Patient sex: M
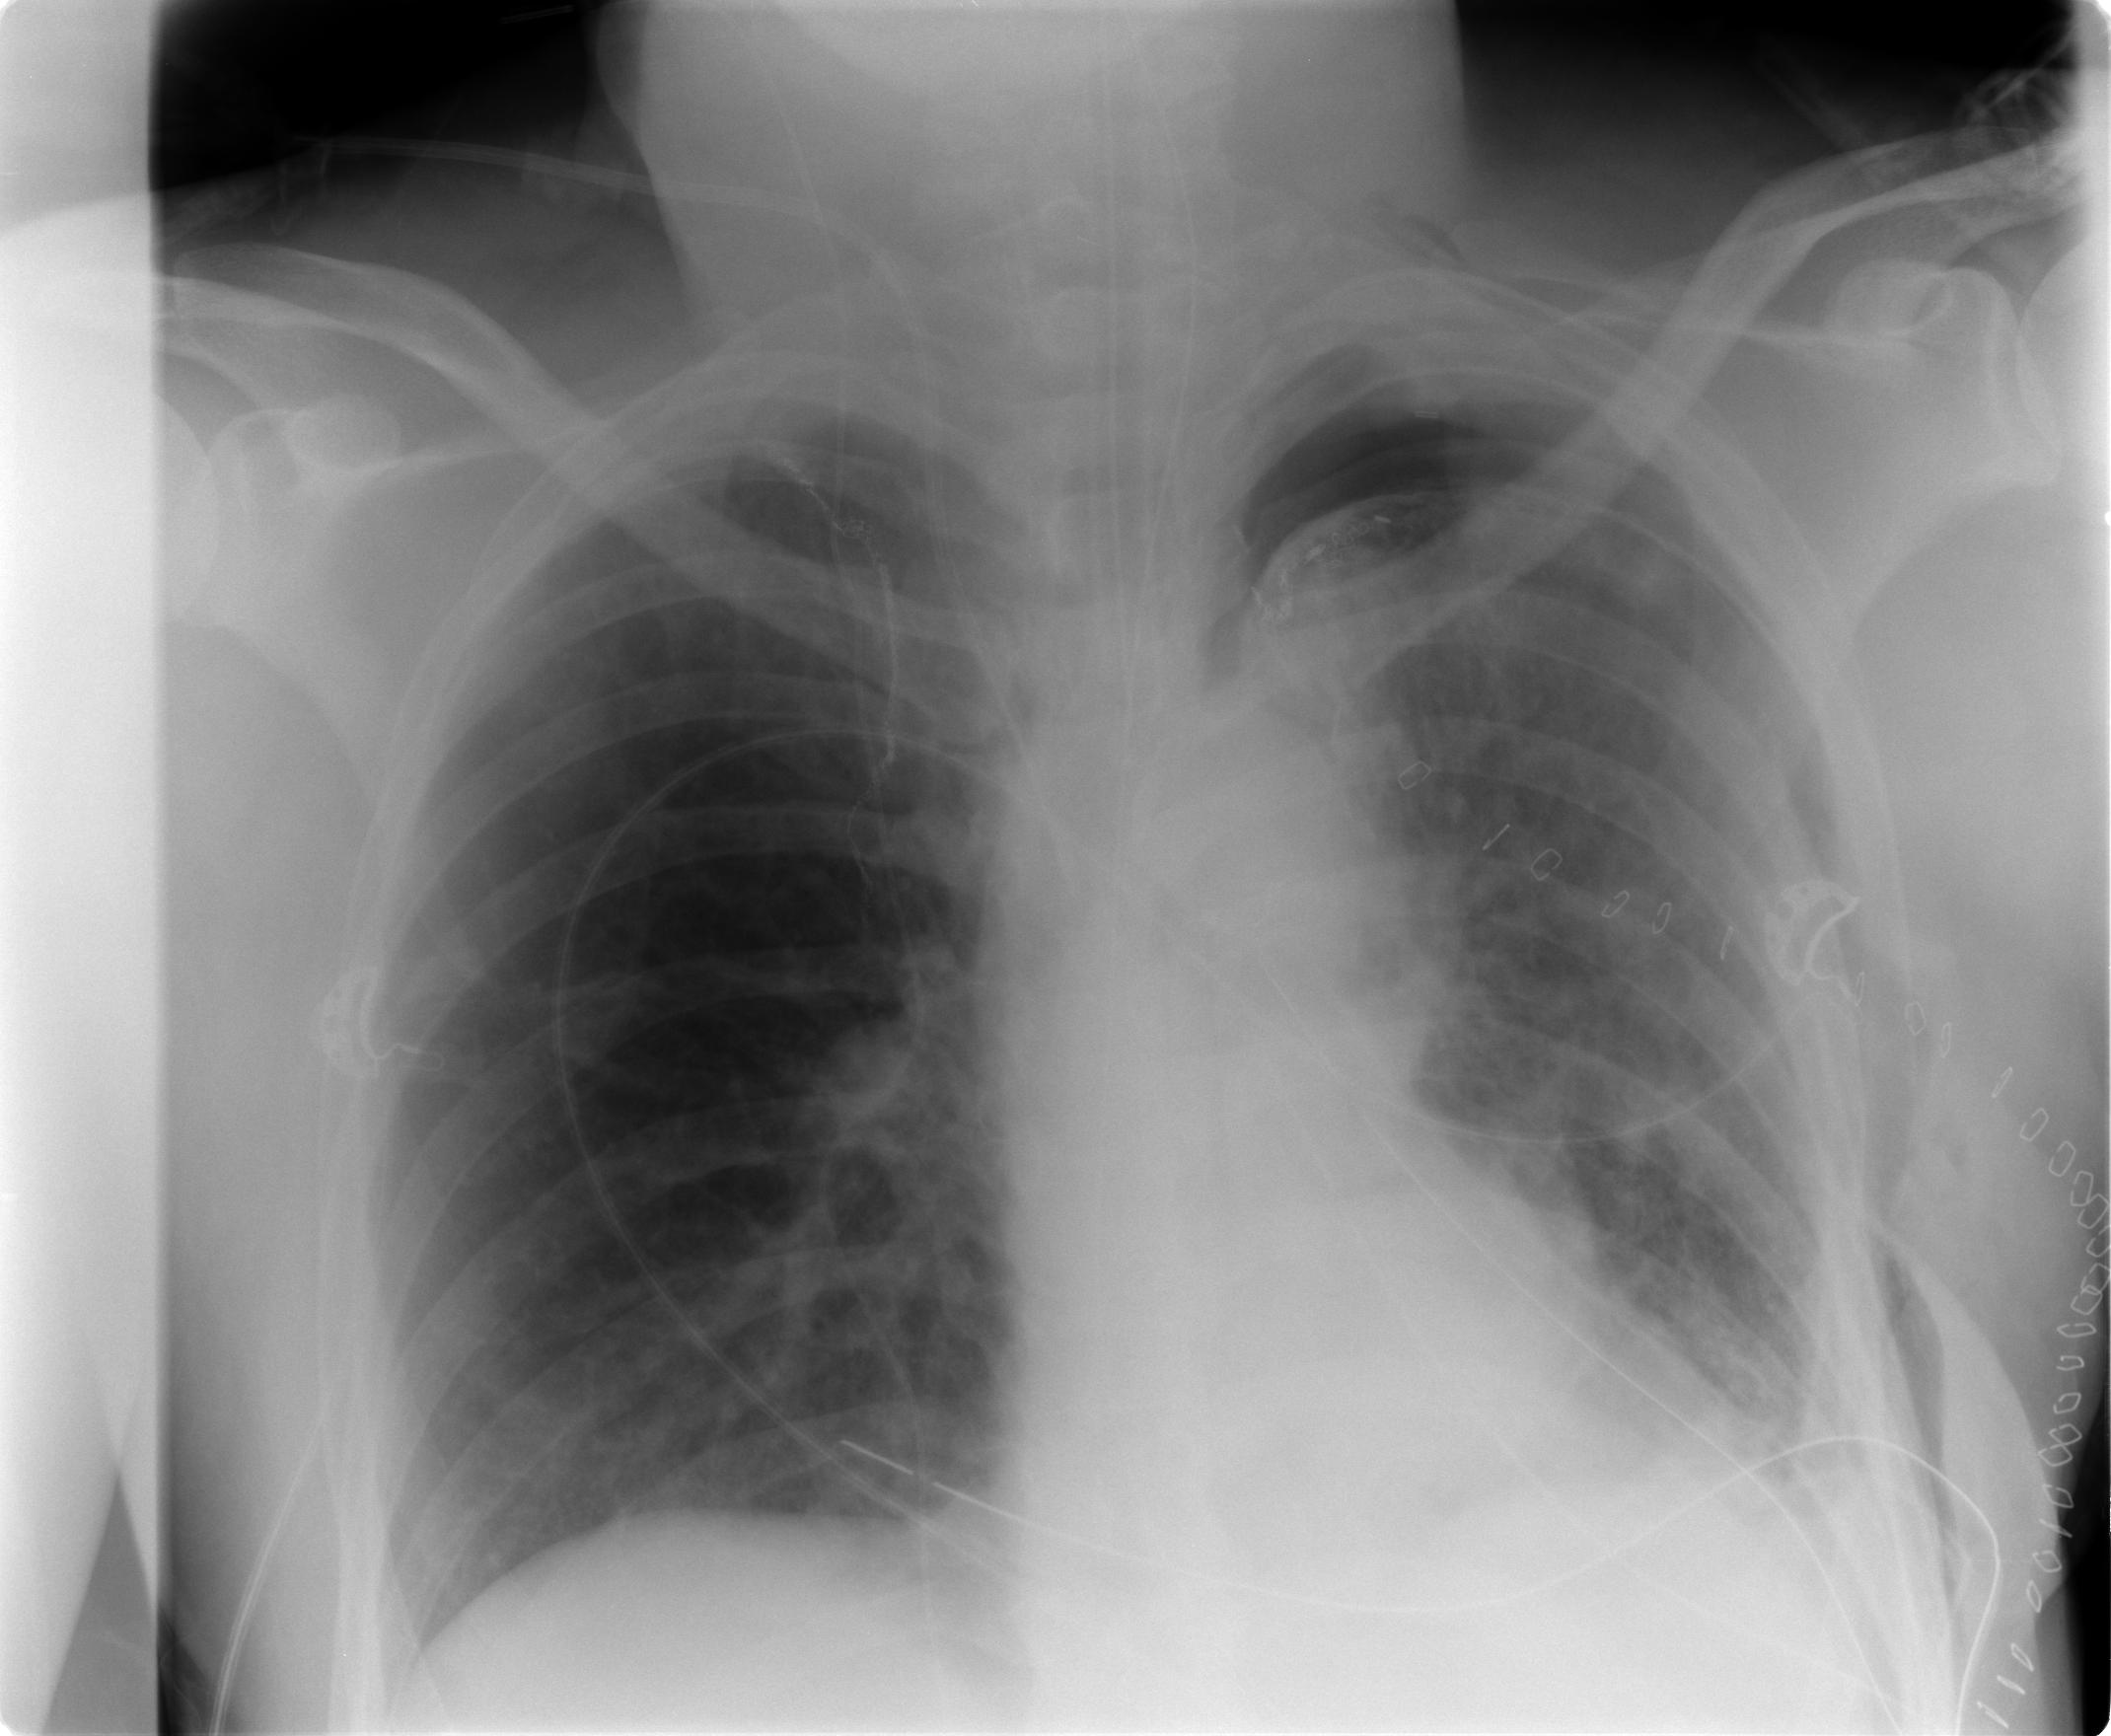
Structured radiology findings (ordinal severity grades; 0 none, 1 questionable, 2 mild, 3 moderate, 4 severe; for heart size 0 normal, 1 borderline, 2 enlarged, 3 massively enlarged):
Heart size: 0
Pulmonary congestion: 0
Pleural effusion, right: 0
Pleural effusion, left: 2
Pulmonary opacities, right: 0
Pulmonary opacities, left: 3
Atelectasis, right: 0
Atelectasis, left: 2